Question: I am trying to do the calculation

Using the python decimal module with the following code:
'''
from decimal import *
getcontext().prec = 9
sum = Decimal(0)
for i in range(1,11):
sum += Decimal(1/(i**4))
print sum
'''
however, this outputs 1, not a very small fraction like I would expect. I can't find much information here <URL> about what is wrong with the code. My guess is sum is not being used as a Decimal in the loop, but I am unsure how to resolve that.
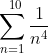
Answer: First of all, don't use 'sum' as a variable name, as it is a built-in.
And its sort of necessary to provide at least one float for arithmetic if you expect a float-type answer, here:
'''
s = Decimal(0)
for i in range(1,11):
s += Decimal(1./(i**4)) # dividing 1. or 1.0 instead of just 1
print s
'''
this gives:
'''
1.<PHONE>
'''